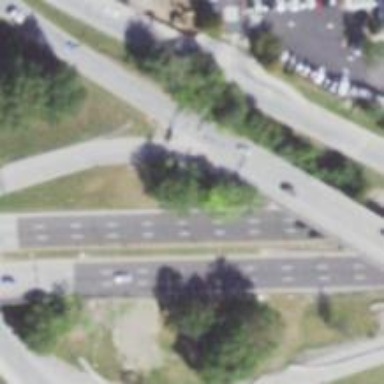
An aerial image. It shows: Trunk link highway.